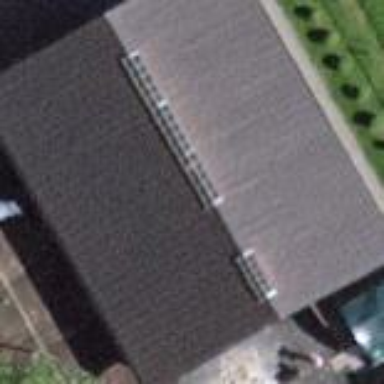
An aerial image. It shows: Farm auxiliary building.